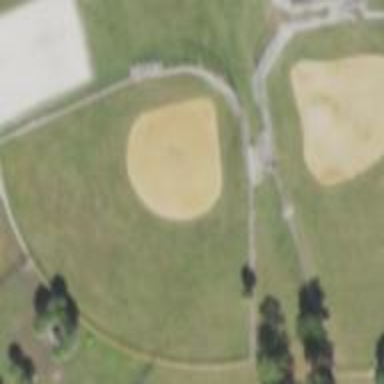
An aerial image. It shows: Baseball pitch for leisure land.